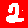
Digit: 2